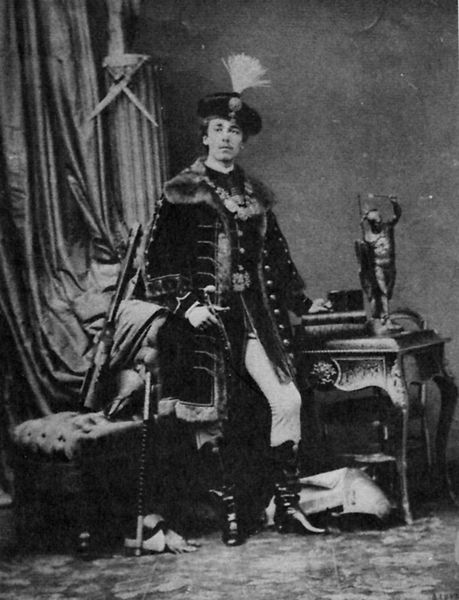
Titel: Mann im Kostüm
Künstler: Andrè Adolphe Eugené Disdéri
Standort: Paris
Institution: Bibliothèque Nationale.
Schlagwörter: feder, hand, mann, schatten, umhang, weiß, wolken, daumen, geste, grau, hell, hut, licht, raum, schwarz, stuhl, säule, tisch, zimmer, teppich, hemd, hose, jung, mütze, wand, barock, falten, gesicht, kragen, messer, pelz, stehen, portrait, porträt, vorhang, boden, figur, gold, interieur, kostüm, mantel, pose, sessel, stoff, adel, skulptur, statue, fell, bücher, gehstock, haltung, stab, russland, bank, hocker, schemel, bezug, falte, polster, spitz, tapete, büste, atelier, draperie, glänzend, bronze, glatt, kontrapost, plastik, poliert, knie, foto, fotografie, photographie, buch, orientalisch, schwarz-weiss, militär, schwert, säbel, uniform, waffen, soldat, waffe, abzeichen, adeliger, degen, orden, posieren, stiefel, pinsel, statuette, brokat, fürst, jagd, bildniss, photo, junger mann, gewehr, axt, leder, dolch, strumpfhose, abstützen, prinz, mobiliar, russe, hermes, federschmuck, pelt, fotographie, tischlein, gamsbart, apollo, medallon, studio, puschel, pelzbesatz, chasseur, reitstiefel, stiefe, dunkeö, hussar, ungarn, pnsel, unsicher, federbuschen, militaire, klingen, hercule, abstelltisch, grand tour, hocjer, jacek, kappe mit federbusch, stiffel